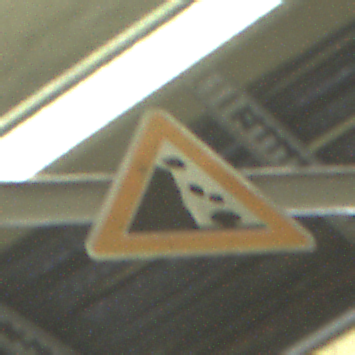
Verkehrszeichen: SteinschlagLinks
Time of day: NotSpecified
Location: Indoor (Special)
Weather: NotSpecified
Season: NotSpecified
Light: Artificial